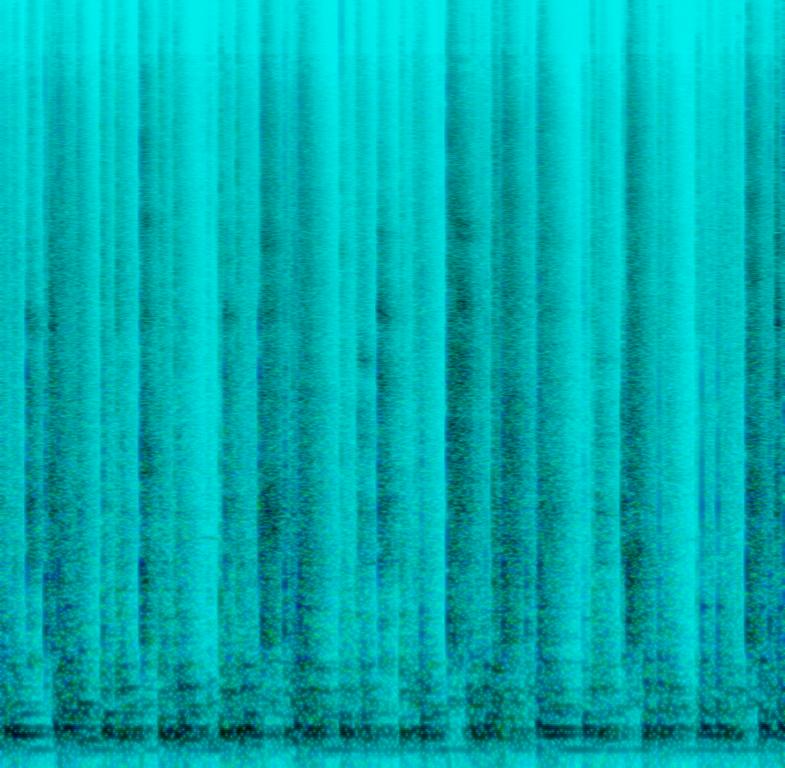
This audio contains a lot of people playing a percussive instrument. You can also hear stick hits. It seems like they're all playing the same rhythmic pattern. This song may be playing live in a drumming school.